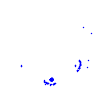
Particle: proton